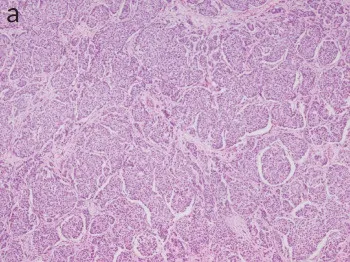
(a and b): Histopathological examination showing densely cellular nests and trabeculae with rounded margins with delicate fibrovascular stroma separating them. Neoplastic cells were larger and polygonal, with eosinophilic, granular cytoplasm and coarse and fine nuclear chromatin. (Figure 1a : 4x magnification; 1b : 20x magnification).
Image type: pathology (h&e)